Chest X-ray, PA view. Patient: 54 years old, sex M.
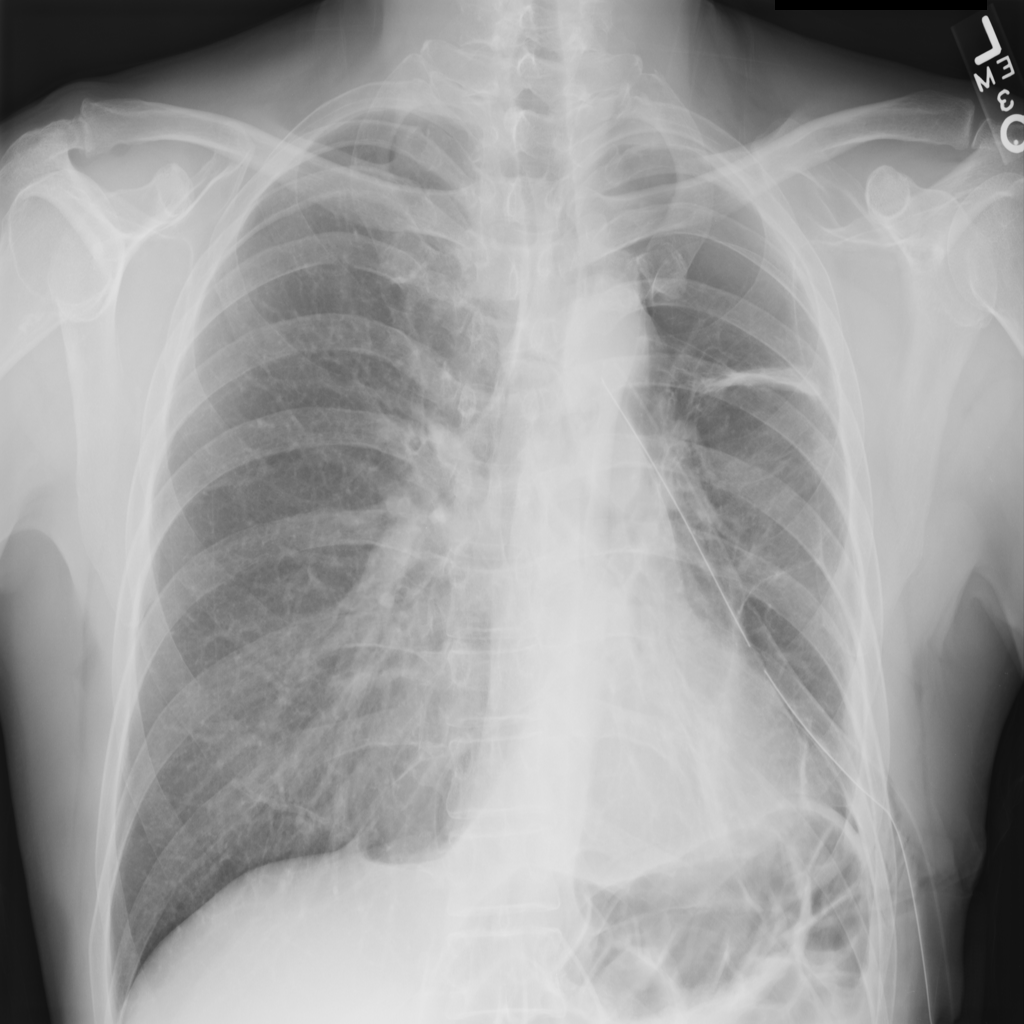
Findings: Atelectasis, Pneumothorax